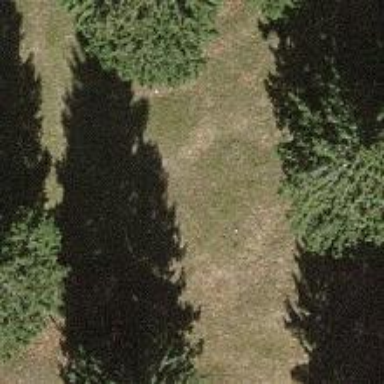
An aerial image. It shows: Single tag "natural: tree."